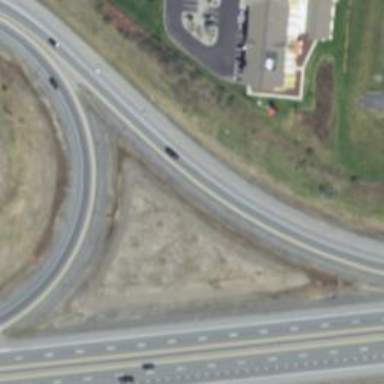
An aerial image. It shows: Trunk link highway.